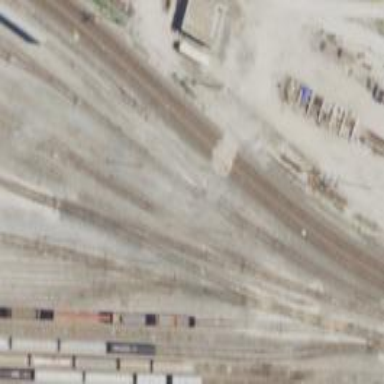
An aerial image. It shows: Railway yard used for servicing trains.